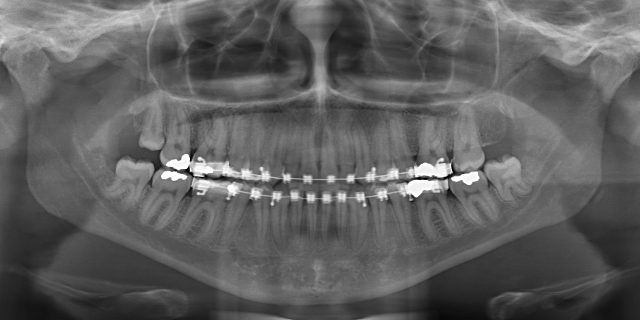
adult